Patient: sex F, age 56
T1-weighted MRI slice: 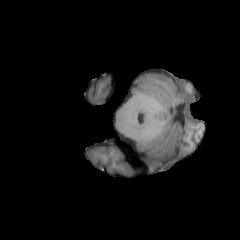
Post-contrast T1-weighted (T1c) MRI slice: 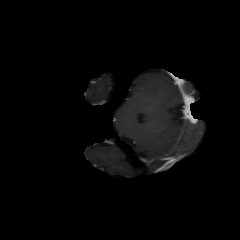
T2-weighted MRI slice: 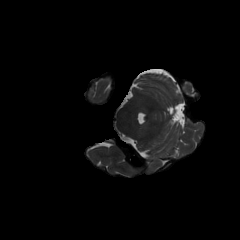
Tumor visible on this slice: no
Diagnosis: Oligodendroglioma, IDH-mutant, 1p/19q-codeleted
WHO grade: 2